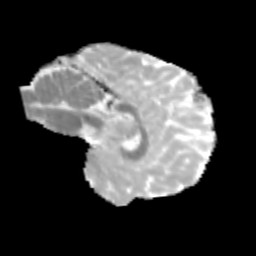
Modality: MD
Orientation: sagittal
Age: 13
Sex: male
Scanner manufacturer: siemens
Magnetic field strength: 3 T
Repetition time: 3.8 s
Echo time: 0.07 s